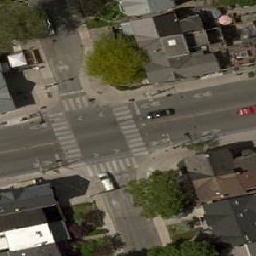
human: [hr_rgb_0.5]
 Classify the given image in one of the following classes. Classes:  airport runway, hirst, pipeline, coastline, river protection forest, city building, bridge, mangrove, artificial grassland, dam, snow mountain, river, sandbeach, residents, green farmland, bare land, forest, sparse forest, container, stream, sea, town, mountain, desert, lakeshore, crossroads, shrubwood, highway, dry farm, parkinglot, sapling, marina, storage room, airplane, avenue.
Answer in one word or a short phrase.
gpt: crossroads